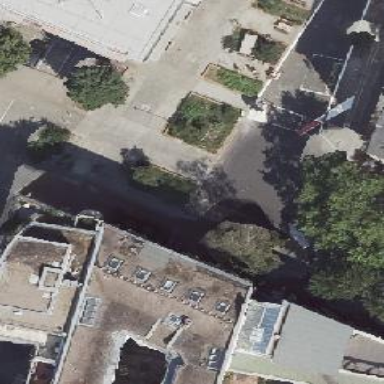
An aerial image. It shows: Community centre.